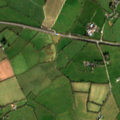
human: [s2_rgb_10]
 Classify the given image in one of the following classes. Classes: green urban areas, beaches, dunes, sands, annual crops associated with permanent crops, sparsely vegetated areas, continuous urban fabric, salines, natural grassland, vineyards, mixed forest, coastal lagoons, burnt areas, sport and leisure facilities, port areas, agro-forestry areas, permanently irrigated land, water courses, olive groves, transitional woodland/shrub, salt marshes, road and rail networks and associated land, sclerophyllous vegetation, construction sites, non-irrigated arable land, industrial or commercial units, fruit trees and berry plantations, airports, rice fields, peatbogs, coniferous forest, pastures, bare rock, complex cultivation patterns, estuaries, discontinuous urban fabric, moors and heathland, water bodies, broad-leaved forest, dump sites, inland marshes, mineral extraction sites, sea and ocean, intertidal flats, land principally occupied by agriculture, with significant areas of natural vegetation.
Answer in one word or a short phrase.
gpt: non-irrigated arable land, pastures